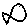
Label: fish